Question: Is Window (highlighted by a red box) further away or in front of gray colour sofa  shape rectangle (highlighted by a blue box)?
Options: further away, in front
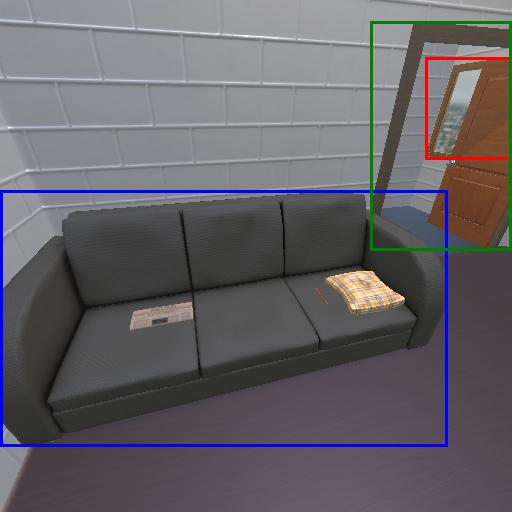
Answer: further away